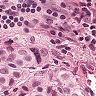
Metastatic tissue present: yes